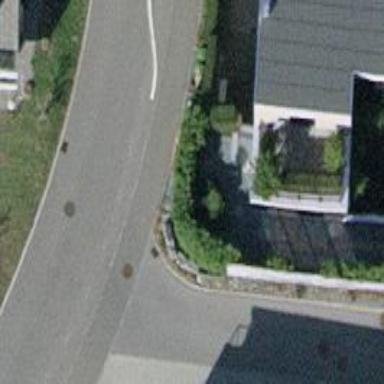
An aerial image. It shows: Hedge barrier.